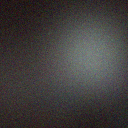
Screen state: off